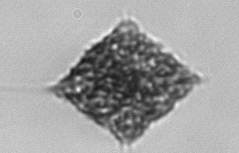
Label: Dictyocha